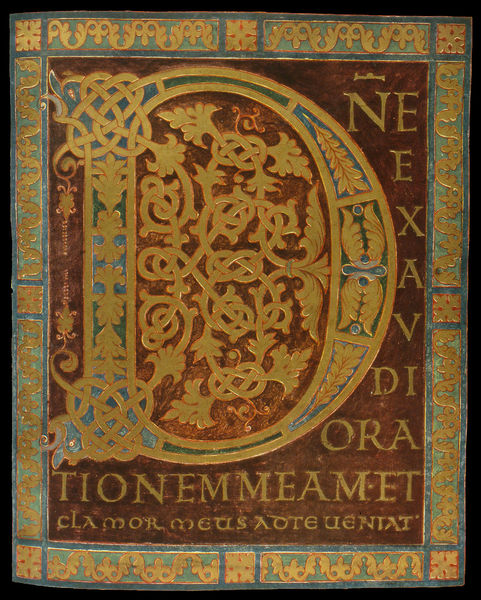
Titel: Folchart Psalter von St. Gallen
Institution: St. Gallen, Stiftsbibliothek
Schlagwörter: blätter, braun, türkis, rot, ornament, bibel, knoten, gold, schrift, farben, detail, ornamente, buch, linear, buchdeckel, mittelalter, ornamentik, book of kells, d